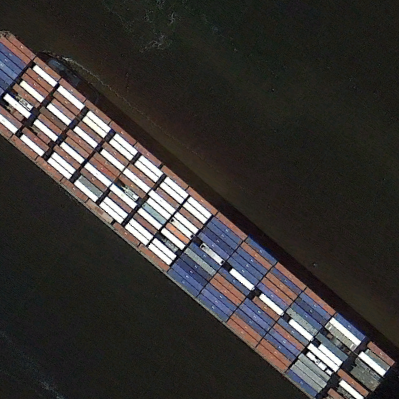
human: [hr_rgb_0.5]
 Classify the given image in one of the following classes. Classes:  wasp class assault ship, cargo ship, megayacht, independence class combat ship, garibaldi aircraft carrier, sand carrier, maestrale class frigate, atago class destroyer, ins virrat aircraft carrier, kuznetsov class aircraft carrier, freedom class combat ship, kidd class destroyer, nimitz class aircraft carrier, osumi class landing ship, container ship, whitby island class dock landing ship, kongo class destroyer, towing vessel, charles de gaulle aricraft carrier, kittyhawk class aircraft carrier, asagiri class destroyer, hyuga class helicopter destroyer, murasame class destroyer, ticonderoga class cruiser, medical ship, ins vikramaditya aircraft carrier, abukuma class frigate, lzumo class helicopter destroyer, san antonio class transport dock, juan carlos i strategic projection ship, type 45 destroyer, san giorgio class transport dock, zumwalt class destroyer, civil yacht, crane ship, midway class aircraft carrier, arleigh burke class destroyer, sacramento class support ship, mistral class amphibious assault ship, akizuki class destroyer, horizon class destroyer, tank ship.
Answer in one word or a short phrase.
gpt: Container ship